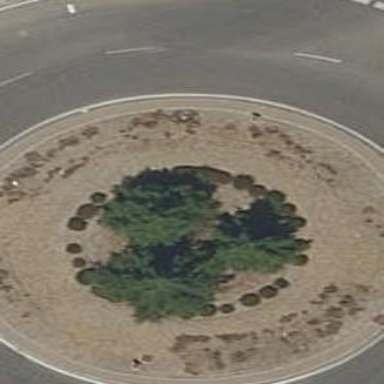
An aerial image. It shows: Residential road that intersects with roundabout.